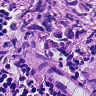
Metastatic tissue present: yes